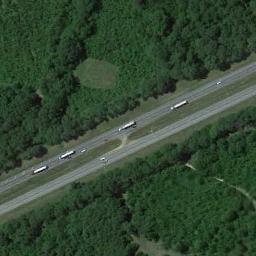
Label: freeway